Interaction volume radius: 10 \u00c5
Interaction volume height: 35 \u00c5
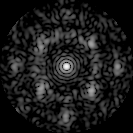
Disorder parameter: 0.5756